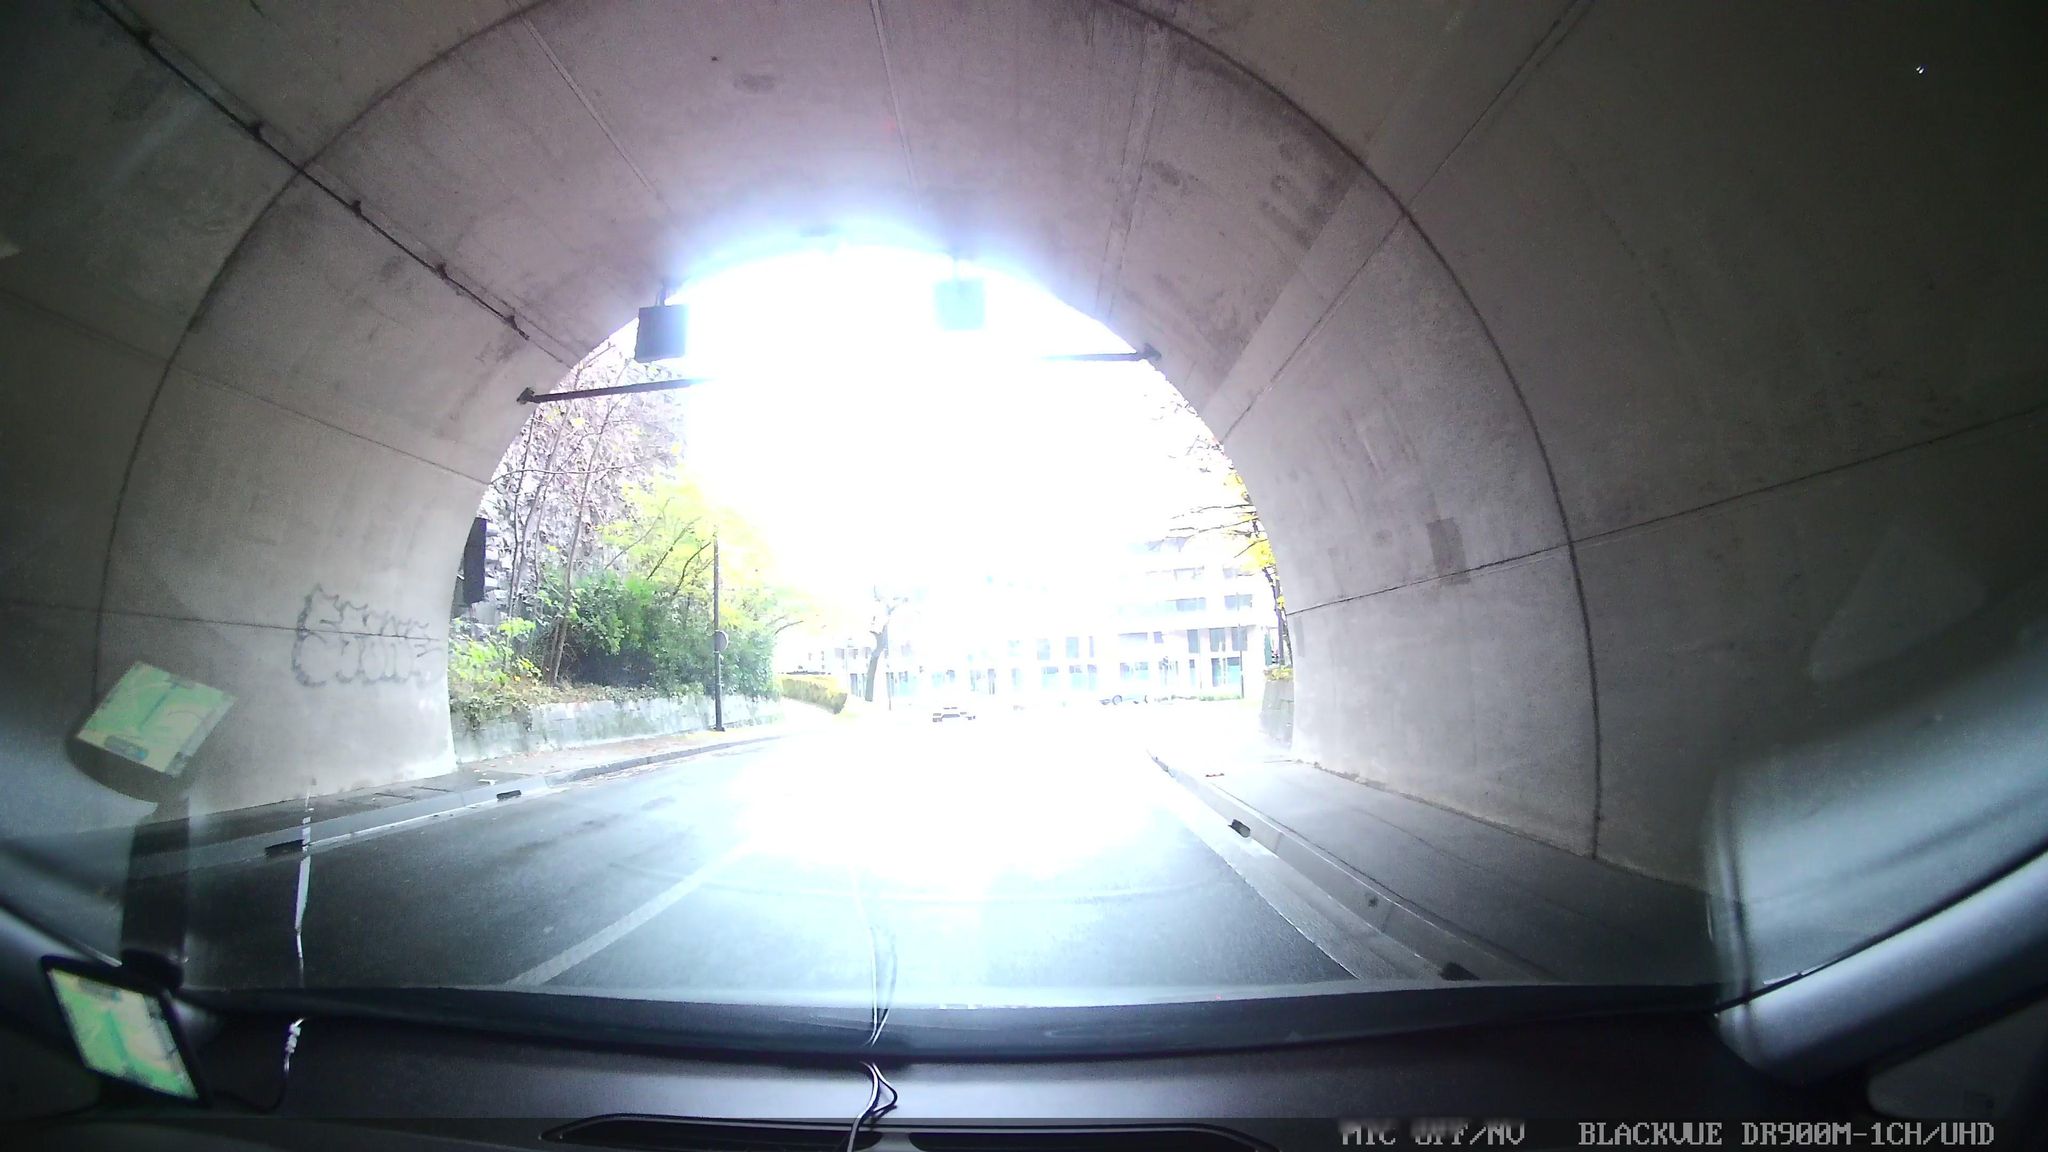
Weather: snowy
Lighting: day
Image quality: slightly poor
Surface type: driving surface
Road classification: track, steps
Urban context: urban centre
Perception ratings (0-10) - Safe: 0.55, Lively: 1.63, Beautiful: 5.31, Boring: 6.03, Depressing: 2.28, Wealthy: 4.04